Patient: sex F, age 58
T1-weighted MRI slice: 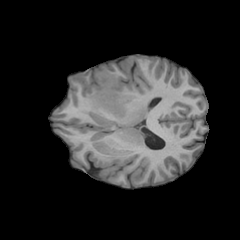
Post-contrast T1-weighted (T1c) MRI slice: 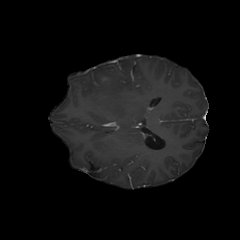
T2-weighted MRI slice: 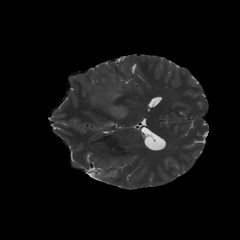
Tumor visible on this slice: yes
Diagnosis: Glioblastoma, IDH-wildtype
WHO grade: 4